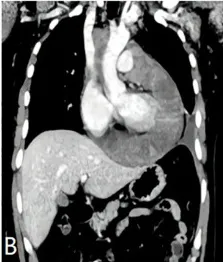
(B) Enhanced CT image of the coronal reconstruction showing the tumor circumscribing the ascending aorta, the superior vena cava, and the pulmonary artery.
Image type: radiology (ct)